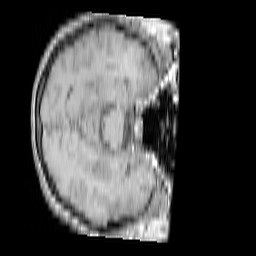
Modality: T1w
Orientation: axial
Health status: ill
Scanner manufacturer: philips
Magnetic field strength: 3 T
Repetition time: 0.3787 s
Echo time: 0.002908 s